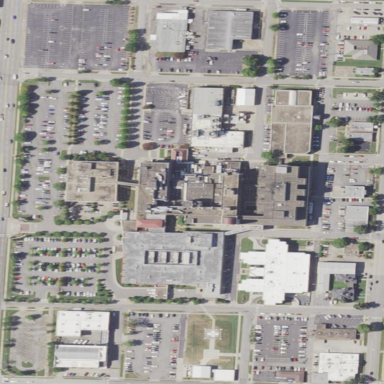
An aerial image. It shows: Hospital providing healthcare services.